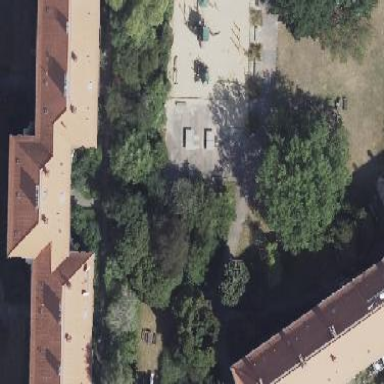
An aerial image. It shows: Playground area for leisure land.